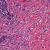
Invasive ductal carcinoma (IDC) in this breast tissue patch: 1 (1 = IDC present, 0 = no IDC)